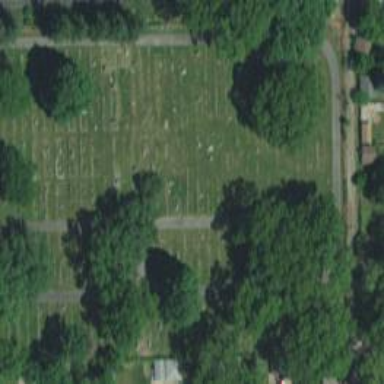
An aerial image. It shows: Cemetery.